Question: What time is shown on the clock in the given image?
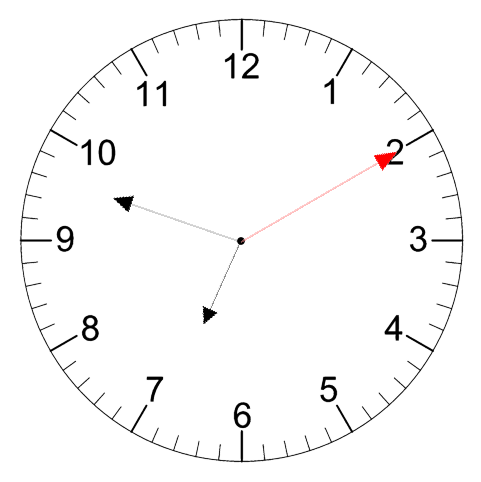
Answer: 06:48:10